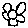
Label: flower